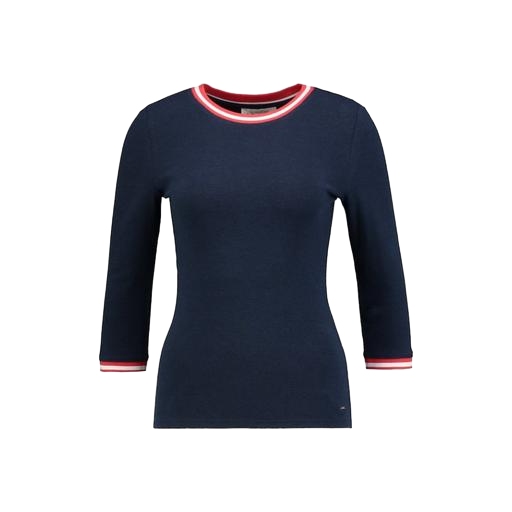
blue t-shirt only macy, three-quarter sleeved jersey top, long-sleeve t-shirt only macy, white background